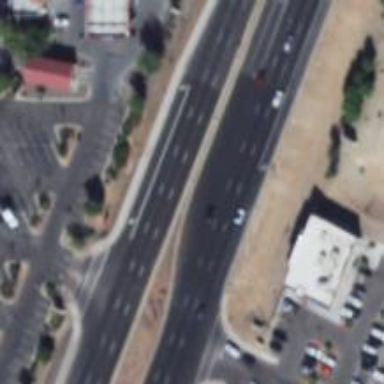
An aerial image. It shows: Asphalt road classified as trunk highway.